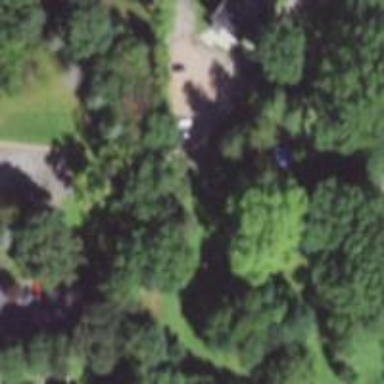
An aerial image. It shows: Lovely park for leisure and relaxation.